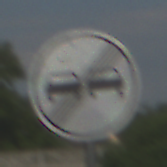
Verkehrszeichen: EndeUeberholverbot
Umgebung: Outdoor, Nature
Tageszeit: MorningAfternoon
Wetter: PartlyCloudy
Licht: Natural
Jahreszeit: NotSpecified
Kontrast: HighContrast